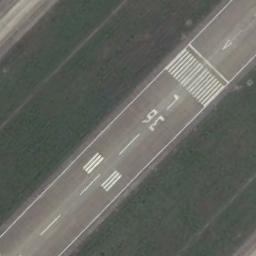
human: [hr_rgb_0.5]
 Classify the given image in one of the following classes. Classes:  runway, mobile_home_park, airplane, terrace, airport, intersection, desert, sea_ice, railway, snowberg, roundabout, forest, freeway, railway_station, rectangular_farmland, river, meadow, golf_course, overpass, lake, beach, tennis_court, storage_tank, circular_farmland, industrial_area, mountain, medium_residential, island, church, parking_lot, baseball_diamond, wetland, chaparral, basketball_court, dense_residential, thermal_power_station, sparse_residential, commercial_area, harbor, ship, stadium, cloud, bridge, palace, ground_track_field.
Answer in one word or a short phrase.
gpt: runway